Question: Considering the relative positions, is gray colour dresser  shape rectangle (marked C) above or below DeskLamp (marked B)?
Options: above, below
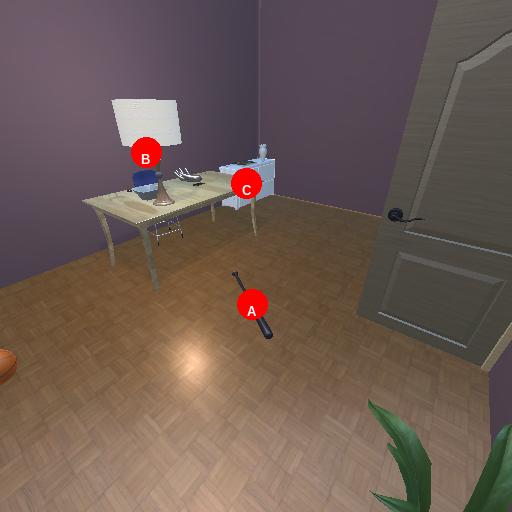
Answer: above